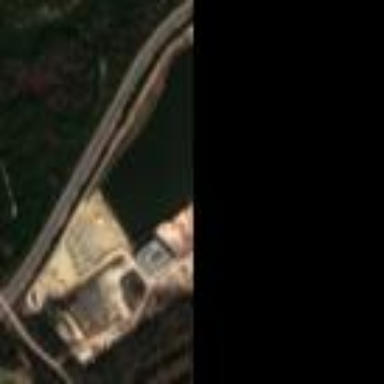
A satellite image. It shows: Quarry area.